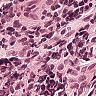
Metastatic tissue present: no